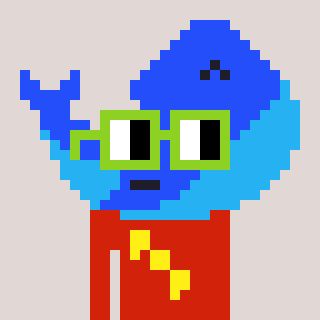
a pixel art character with square light green glasses, a whale-shaped head and a red-colored body on a warm background